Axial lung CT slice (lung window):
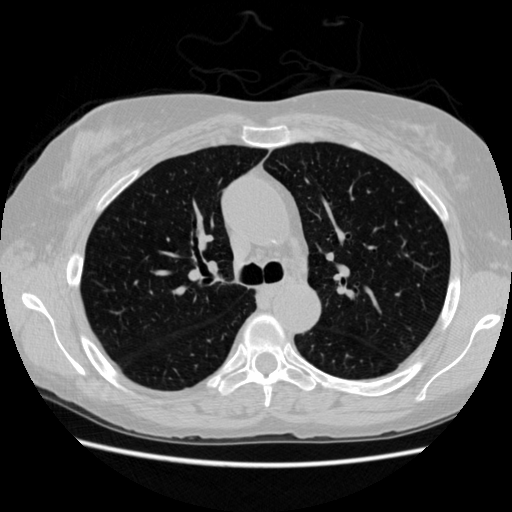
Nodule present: no